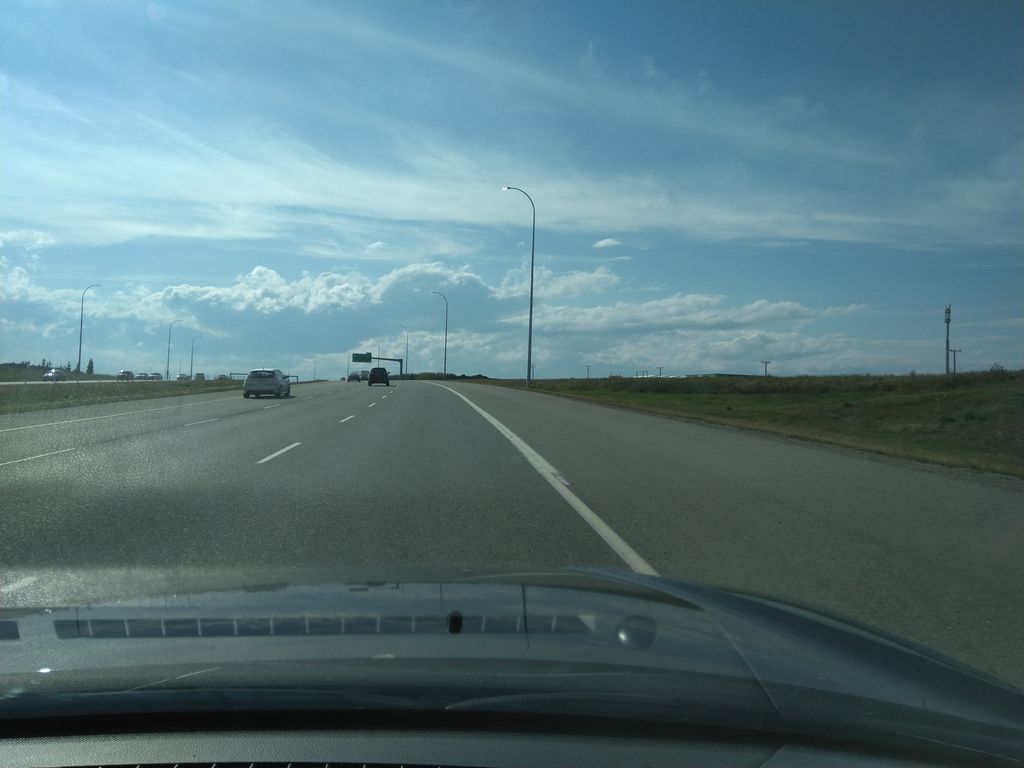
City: calgary